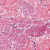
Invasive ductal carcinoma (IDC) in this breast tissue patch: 0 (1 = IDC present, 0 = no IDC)